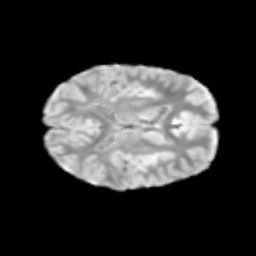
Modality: T2w
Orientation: axial
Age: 11
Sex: male
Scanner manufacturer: siemens
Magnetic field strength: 3 T
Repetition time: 3.8 s
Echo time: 0.07 s